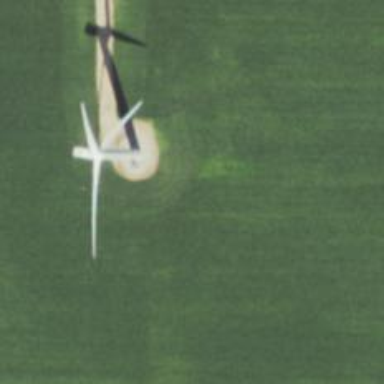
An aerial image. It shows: Wind generator powered by Vestas horizontal axis wind turbine.